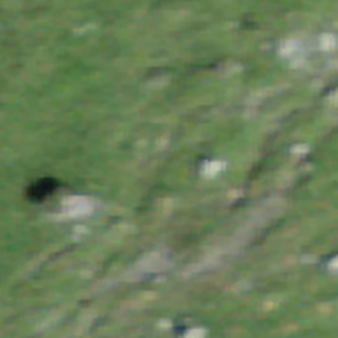
Label: other